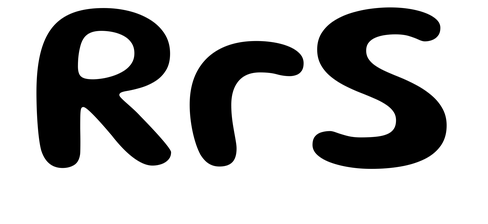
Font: Gluten_Medium